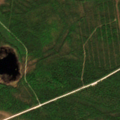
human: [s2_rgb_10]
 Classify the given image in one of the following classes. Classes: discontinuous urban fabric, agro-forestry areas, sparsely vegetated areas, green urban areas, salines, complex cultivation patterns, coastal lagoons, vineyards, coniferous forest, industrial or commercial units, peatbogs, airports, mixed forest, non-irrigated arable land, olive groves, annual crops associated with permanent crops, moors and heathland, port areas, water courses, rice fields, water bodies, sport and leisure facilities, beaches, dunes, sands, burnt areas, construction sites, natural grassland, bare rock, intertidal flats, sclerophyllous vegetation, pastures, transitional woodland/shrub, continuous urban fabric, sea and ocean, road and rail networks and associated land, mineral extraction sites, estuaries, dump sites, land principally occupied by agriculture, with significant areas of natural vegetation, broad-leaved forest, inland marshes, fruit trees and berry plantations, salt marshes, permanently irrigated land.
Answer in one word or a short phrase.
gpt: coniferous forest, mixed forest, transitional woodland/shrub